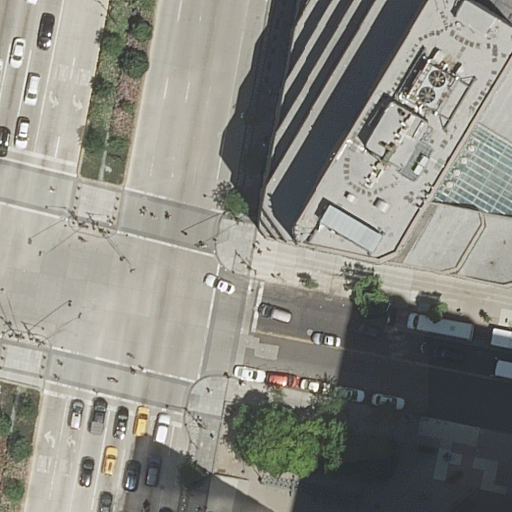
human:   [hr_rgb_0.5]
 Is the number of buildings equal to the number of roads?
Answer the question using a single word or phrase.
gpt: no

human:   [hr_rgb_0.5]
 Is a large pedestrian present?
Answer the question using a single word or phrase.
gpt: yes

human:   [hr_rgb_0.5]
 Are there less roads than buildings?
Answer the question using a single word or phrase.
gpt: no

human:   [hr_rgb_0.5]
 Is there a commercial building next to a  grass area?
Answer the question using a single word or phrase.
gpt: no

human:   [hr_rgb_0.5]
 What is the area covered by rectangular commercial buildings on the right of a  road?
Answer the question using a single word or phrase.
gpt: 0m2

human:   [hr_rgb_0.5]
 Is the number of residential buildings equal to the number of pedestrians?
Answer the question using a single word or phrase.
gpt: no

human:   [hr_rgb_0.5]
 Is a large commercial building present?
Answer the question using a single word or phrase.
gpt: no

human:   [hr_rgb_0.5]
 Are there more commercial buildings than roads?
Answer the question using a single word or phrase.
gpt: no

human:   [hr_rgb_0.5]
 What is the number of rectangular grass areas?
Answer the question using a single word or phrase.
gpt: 2

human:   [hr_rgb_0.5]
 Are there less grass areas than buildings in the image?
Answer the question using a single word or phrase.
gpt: yes

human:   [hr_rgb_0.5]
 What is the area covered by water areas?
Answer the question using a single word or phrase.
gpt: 0m2

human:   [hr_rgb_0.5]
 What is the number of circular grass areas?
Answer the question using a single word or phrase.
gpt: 0

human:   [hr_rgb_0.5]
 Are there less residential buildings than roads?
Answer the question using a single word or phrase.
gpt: yes

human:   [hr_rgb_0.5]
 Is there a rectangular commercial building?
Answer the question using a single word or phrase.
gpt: no

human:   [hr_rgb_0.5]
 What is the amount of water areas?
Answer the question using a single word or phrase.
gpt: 0

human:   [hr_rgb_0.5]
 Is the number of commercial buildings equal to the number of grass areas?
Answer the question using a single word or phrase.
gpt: no

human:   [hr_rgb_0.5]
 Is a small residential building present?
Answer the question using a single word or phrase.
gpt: yes

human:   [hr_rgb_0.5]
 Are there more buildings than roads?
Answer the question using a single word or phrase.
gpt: no

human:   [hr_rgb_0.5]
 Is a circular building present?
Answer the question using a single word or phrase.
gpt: no

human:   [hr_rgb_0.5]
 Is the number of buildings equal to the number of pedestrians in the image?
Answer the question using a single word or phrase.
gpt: no

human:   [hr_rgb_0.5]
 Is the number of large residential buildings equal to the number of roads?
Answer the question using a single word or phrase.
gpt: no

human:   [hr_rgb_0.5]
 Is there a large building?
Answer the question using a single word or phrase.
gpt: yes

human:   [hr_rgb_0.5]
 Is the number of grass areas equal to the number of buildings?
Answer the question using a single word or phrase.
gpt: no

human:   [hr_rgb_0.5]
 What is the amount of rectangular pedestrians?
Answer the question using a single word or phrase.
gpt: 1

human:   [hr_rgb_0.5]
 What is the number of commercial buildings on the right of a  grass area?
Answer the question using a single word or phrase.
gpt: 0

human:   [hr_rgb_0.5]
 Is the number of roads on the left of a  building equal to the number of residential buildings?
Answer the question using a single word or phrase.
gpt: no

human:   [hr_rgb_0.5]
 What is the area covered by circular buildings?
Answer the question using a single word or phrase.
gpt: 0m2

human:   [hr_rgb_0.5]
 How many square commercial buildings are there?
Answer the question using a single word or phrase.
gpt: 0

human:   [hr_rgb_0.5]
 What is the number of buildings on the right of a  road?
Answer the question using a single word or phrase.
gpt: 3

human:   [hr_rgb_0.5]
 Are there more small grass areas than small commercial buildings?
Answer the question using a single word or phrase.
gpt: no

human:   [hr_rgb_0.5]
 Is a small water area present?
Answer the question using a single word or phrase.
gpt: no

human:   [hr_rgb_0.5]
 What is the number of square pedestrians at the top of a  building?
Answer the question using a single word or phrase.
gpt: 0

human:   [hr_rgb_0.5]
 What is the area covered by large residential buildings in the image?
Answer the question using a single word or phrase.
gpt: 1633m2

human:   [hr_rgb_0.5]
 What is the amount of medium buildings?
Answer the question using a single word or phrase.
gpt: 0

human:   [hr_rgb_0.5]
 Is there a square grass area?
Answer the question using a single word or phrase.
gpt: no

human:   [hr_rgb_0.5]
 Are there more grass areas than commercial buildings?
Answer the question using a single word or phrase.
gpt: yes